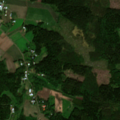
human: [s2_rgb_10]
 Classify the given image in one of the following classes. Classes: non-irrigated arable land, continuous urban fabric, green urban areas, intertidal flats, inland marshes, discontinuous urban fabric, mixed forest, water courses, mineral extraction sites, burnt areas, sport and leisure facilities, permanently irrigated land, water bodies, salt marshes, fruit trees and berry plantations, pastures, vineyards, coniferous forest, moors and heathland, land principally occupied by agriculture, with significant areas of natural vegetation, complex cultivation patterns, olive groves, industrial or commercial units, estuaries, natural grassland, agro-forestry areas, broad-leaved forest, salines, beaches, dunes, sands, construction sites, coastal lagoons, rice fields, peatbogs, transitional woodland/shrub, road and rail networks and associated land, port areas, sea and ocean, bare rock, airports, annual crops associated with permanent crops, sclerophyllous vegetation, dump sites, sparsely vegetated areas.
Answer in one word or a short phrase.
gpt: discontinuous urban fabric, land principally occupied by agriculture, with significant areas of natural vegetation, coniferous forest, mixed forest